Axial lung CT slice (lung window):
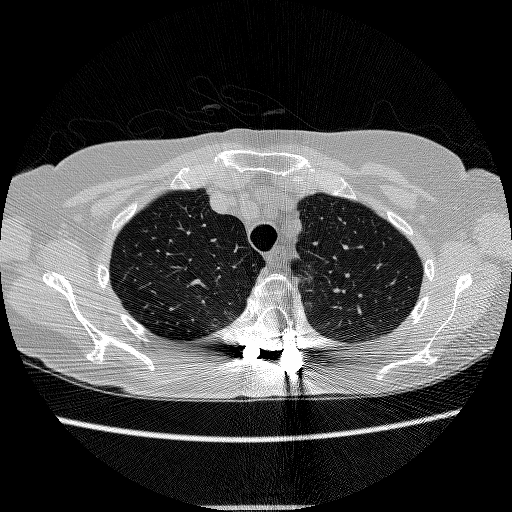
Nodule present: no